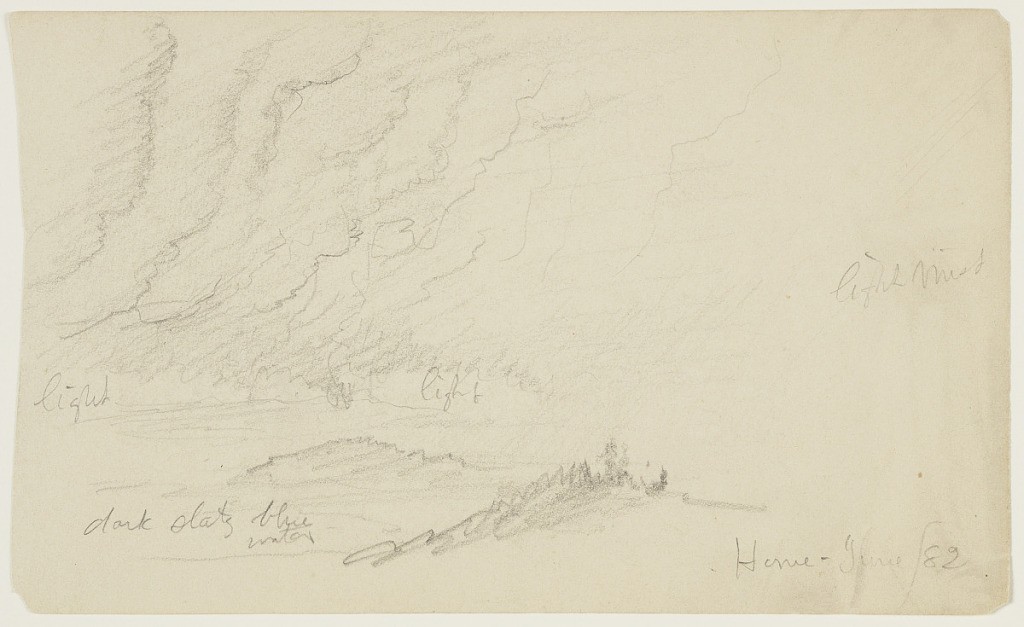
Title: Misty View from Olana, Hudson, New York
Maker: Frederic Edwin Church, American, 1826–1900
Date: June 1882
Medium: Graphite on tan wove paper
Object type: Drawing
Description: Landscape sketch showing a view of mist and clouds over the Hudson River and the Catskills, as seen from Church's home, Olana, near Hudson, New York. In the foreground at center, the top of a nearby wooded hill is visible. In the middle distance at center, the Hudson River curves around a wooded prominence situated across the water in the village of Catskill. Above, large, layered, billowing clouds--predominantly shown at left--bring misty rain and low-lying clouds, suggested by the faint pencil strokes throughout the composition. Below the cloud bank, the rugged Catskill Escarpment is partially shown, obscured by clouds.